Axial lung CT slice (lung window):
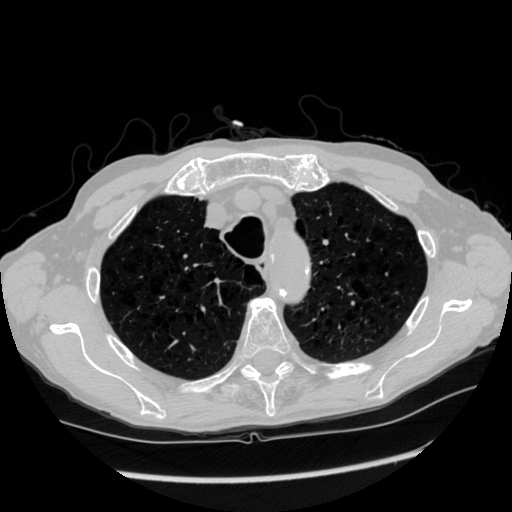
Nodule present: no